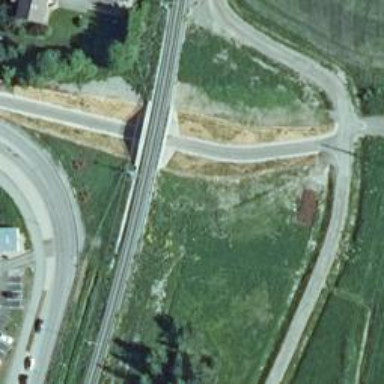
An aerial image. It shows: Bridge with electrified continuous railway track and contact line.